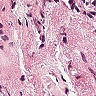
Metastatic tissue present: yes